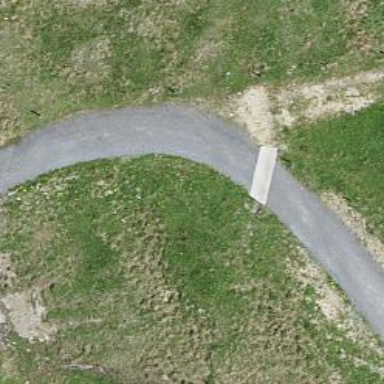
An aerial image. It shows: Unclassified road suitable for hiking. The hiking trail is groomed in classic style.